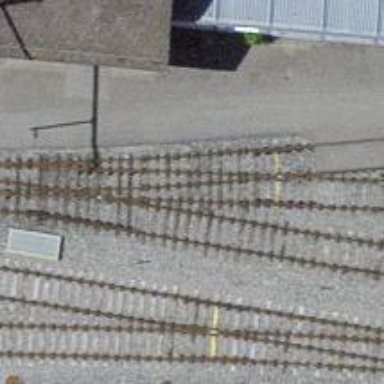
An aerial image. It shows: Railway yard in service.